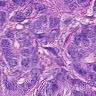
Metastatic tissue present: yes